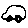
Label: car